Question: For a game, I'm drawing dense clusters of several thousand randomly-distributed circles with varying radii, defined by a sequence of (x,y,r) triples. Here's an example image consisting of 14,000 circles:

I have some dynamic effects in mind, such as merging clusters, but for this to be possible I'll need to redraw all the circles every frame.
Many (maybe 80-90%) of the circles that are drawn are covered over by subsequent draws. Therefore I suspect that with preprocessing I can significantly speed up my draw loop by eliminating covered circles. Is there an algorithm that can identify them with reasonable efficiency?
I can tolerate a fairly large number of false negatives (ie draw some circles that are actually covered), as long as it's not so many that drawing efficiency suffers. I can also tolerate false positives as long as they're almost positive (eg remove some circles that are only 99% covered). I'm also amenable to changes in the way the circles are distributed, as long as it still looks okay.
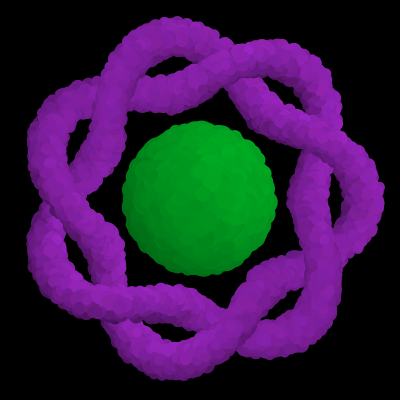
Answer: Based on the example image you provided, it seems your circles have a near-constant radius. If their radius cannot be lower than a significant number of pixels, you could take advantage of the simple geometry of circles to try an image-space approach.
Imagine you divide your rendering surface in a grid of squares so that the smallest rendered circle can fit into the grid like this:

the circle radius is sqrt(10) grid units and covers at least 21 squares, so if you mark the squares entirely overlapped by any circle as already painted, you will have eliminated approximately 21/10pi fraction of the circle surface, that is about 2/3.
You can get some ideas of optimal circle coverage by squares <URL>
The culling process would look a bit like a reverse-painter algorithm:
'''
For each circle from closest to farthest
if all squares overlapped (even partially) by the circle are painted
eliminate the circle
else
paint the squares totally overlapped by the circle
'''
You could also 'cheat' by painting grid squares not entirely covered by a given circle (or eliminating circles that overflow slightly from the already painted surface), increasing the number of eliminated circles at the cost of some false positives.
You can then render the remaining circles with a Z-buffer algorithm (i.e. let the GPU do the rest of the work).
This assumes you implement the grid as a memory bitmap, with no help from the GPU.
To determine the squares to be painted, you can use precomputed patterns based on the distance of the circle center relative to the grid (the red crosses in the example images) and the actual circle radius.
If the relative variations of diameter are small enough, you can define a two dimensional table of patterns indexed by circle radius and distance of the center from the nearest grid point.
Once you've retrieved the proper pattern, you can apply it to the appropriate location by using simple symmetries.
The same principle can be used for checking if a circle fits into an already painted surface.
It's been a long time since I worked with computer graphics, but if the current state of the art allows, you could let the GPU do the drawing for you.
Painting the grid would be achieved by rendering each circle scaled to fit the grid
Checking elimination would require to read the value of all pixels containing the circle (scaled to grid dimensions).
There should be some sweet spot for the grid dimension. A denser grid will cover a higher percentage of the circles surface and thus eliminate more circles (less false negatives), but the computation cost will grow in o(1/grid_step2).
Of course, if the rendered circles can shrink to about 1 pixel diameter, you could as well dump the whole algorithm and let the GPU do the work. But the efficiency compared with the GPU pixel-based approach grows as the square of the grid step.
Using the grid in my example, you could probably expect about 1/3 false negatives for a completely random set of circles.
For your picture, which seems to define volumes, 2/3 of the foreground circles and (nearly) all of the backward ones should be eliminated. Culling more than 80% of the circles might be worth the effort.
All this being said, it is not easy to beat a GPU in a brute-force computation contest, so I have only the vaguest idea of the actual performance gain you could expect. Could be fun to try, though.